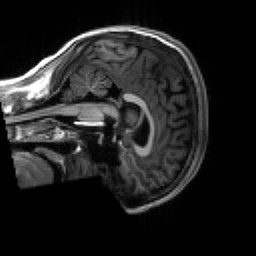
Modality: T1w
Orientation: sagittal
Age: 18
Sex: male
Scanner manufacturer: siemens
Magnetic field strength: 3 T
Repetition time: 2.3 s
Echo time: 0.00267 s